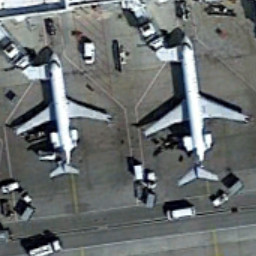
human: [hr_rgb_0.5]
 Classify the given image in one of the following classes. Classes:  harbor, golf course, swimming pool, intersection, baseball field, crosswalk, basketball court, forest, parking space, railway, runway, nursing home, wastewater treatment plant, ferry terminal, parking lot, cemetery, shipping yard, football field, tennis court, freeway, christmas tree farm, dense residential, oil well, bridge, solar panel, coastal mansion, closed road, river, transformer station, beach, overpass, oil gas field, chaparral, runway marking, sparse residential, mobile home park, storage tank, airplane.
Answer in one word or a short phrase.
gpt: airplane